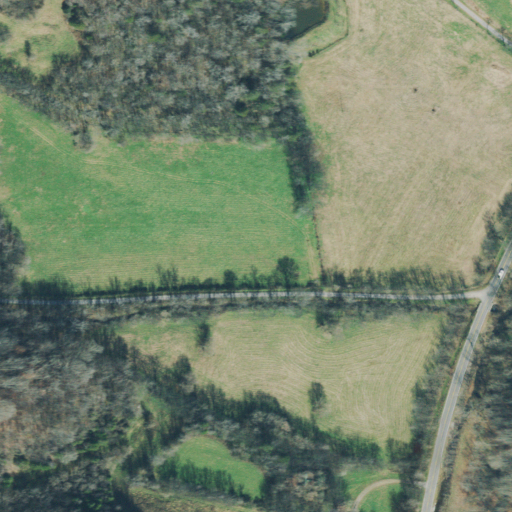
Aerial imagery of valley in Tennessee named Bonner Hollow containing pasture, deciduous forest, open development, mixed forest, and low intensity development